Current action and preconditions to check: path_clear

Your task: For each precondition in the list above, predict whether it will hold at this action.

Consider the current scene as observed from the mobile robot's camera, and analyze the predicted future states of all dynamic agents (e.g., people, animals, vehicles, or any moving entities) within the NEXT SECOND.

IMPORTANT: Only answer "very likely" if you are absolutely certain—based on strong, clear evidence—that a dynamic agent will violate the precondition in the predicted future state. Do NOT answer "very likely" for unlikely, ambiguous, or low-probability risks.

Ask yourself for each precondition: Is there a high probability, with clear and convincing evidence, that the predicted future states of any dynamic agent will interfere with the predicted future state of the currently executing action within the NEXT SECOND, causing that precondition to fail?

Assess the risk level based on these predictions. Use "likely" or "very likely" if motions create a clear risk of interference.

Use "neutral" or "improbable" if agents are nearby but their predicted paths are clearly diverging or non-conflicting.

Failure Risk Categories: "very improbable", "improbable", "neutral", "likely", "very likely"

Answer Format: Output ONLY the probability_of_failure value from these categories: "very improbable", "improbable", "neutral", "likely", "very likely"

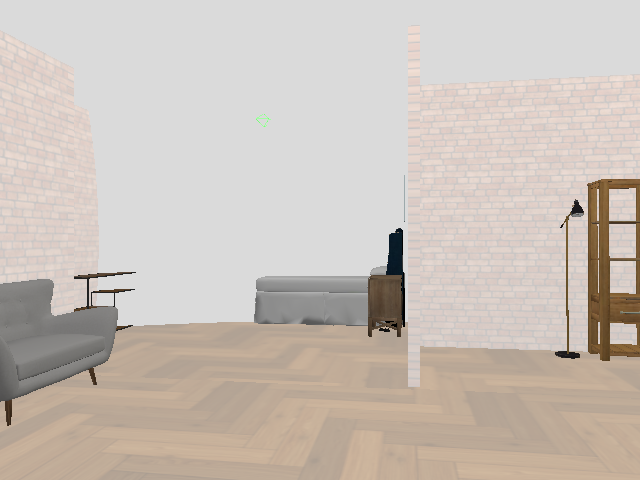

Answer: very improbable